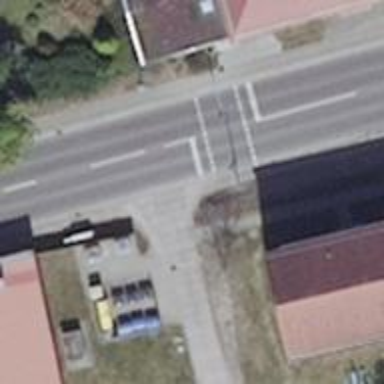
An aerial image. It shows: Road with traffic signals at the crossing.